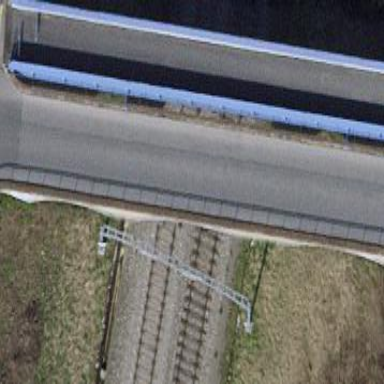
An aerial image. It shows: Man-made bridge.